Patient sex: M
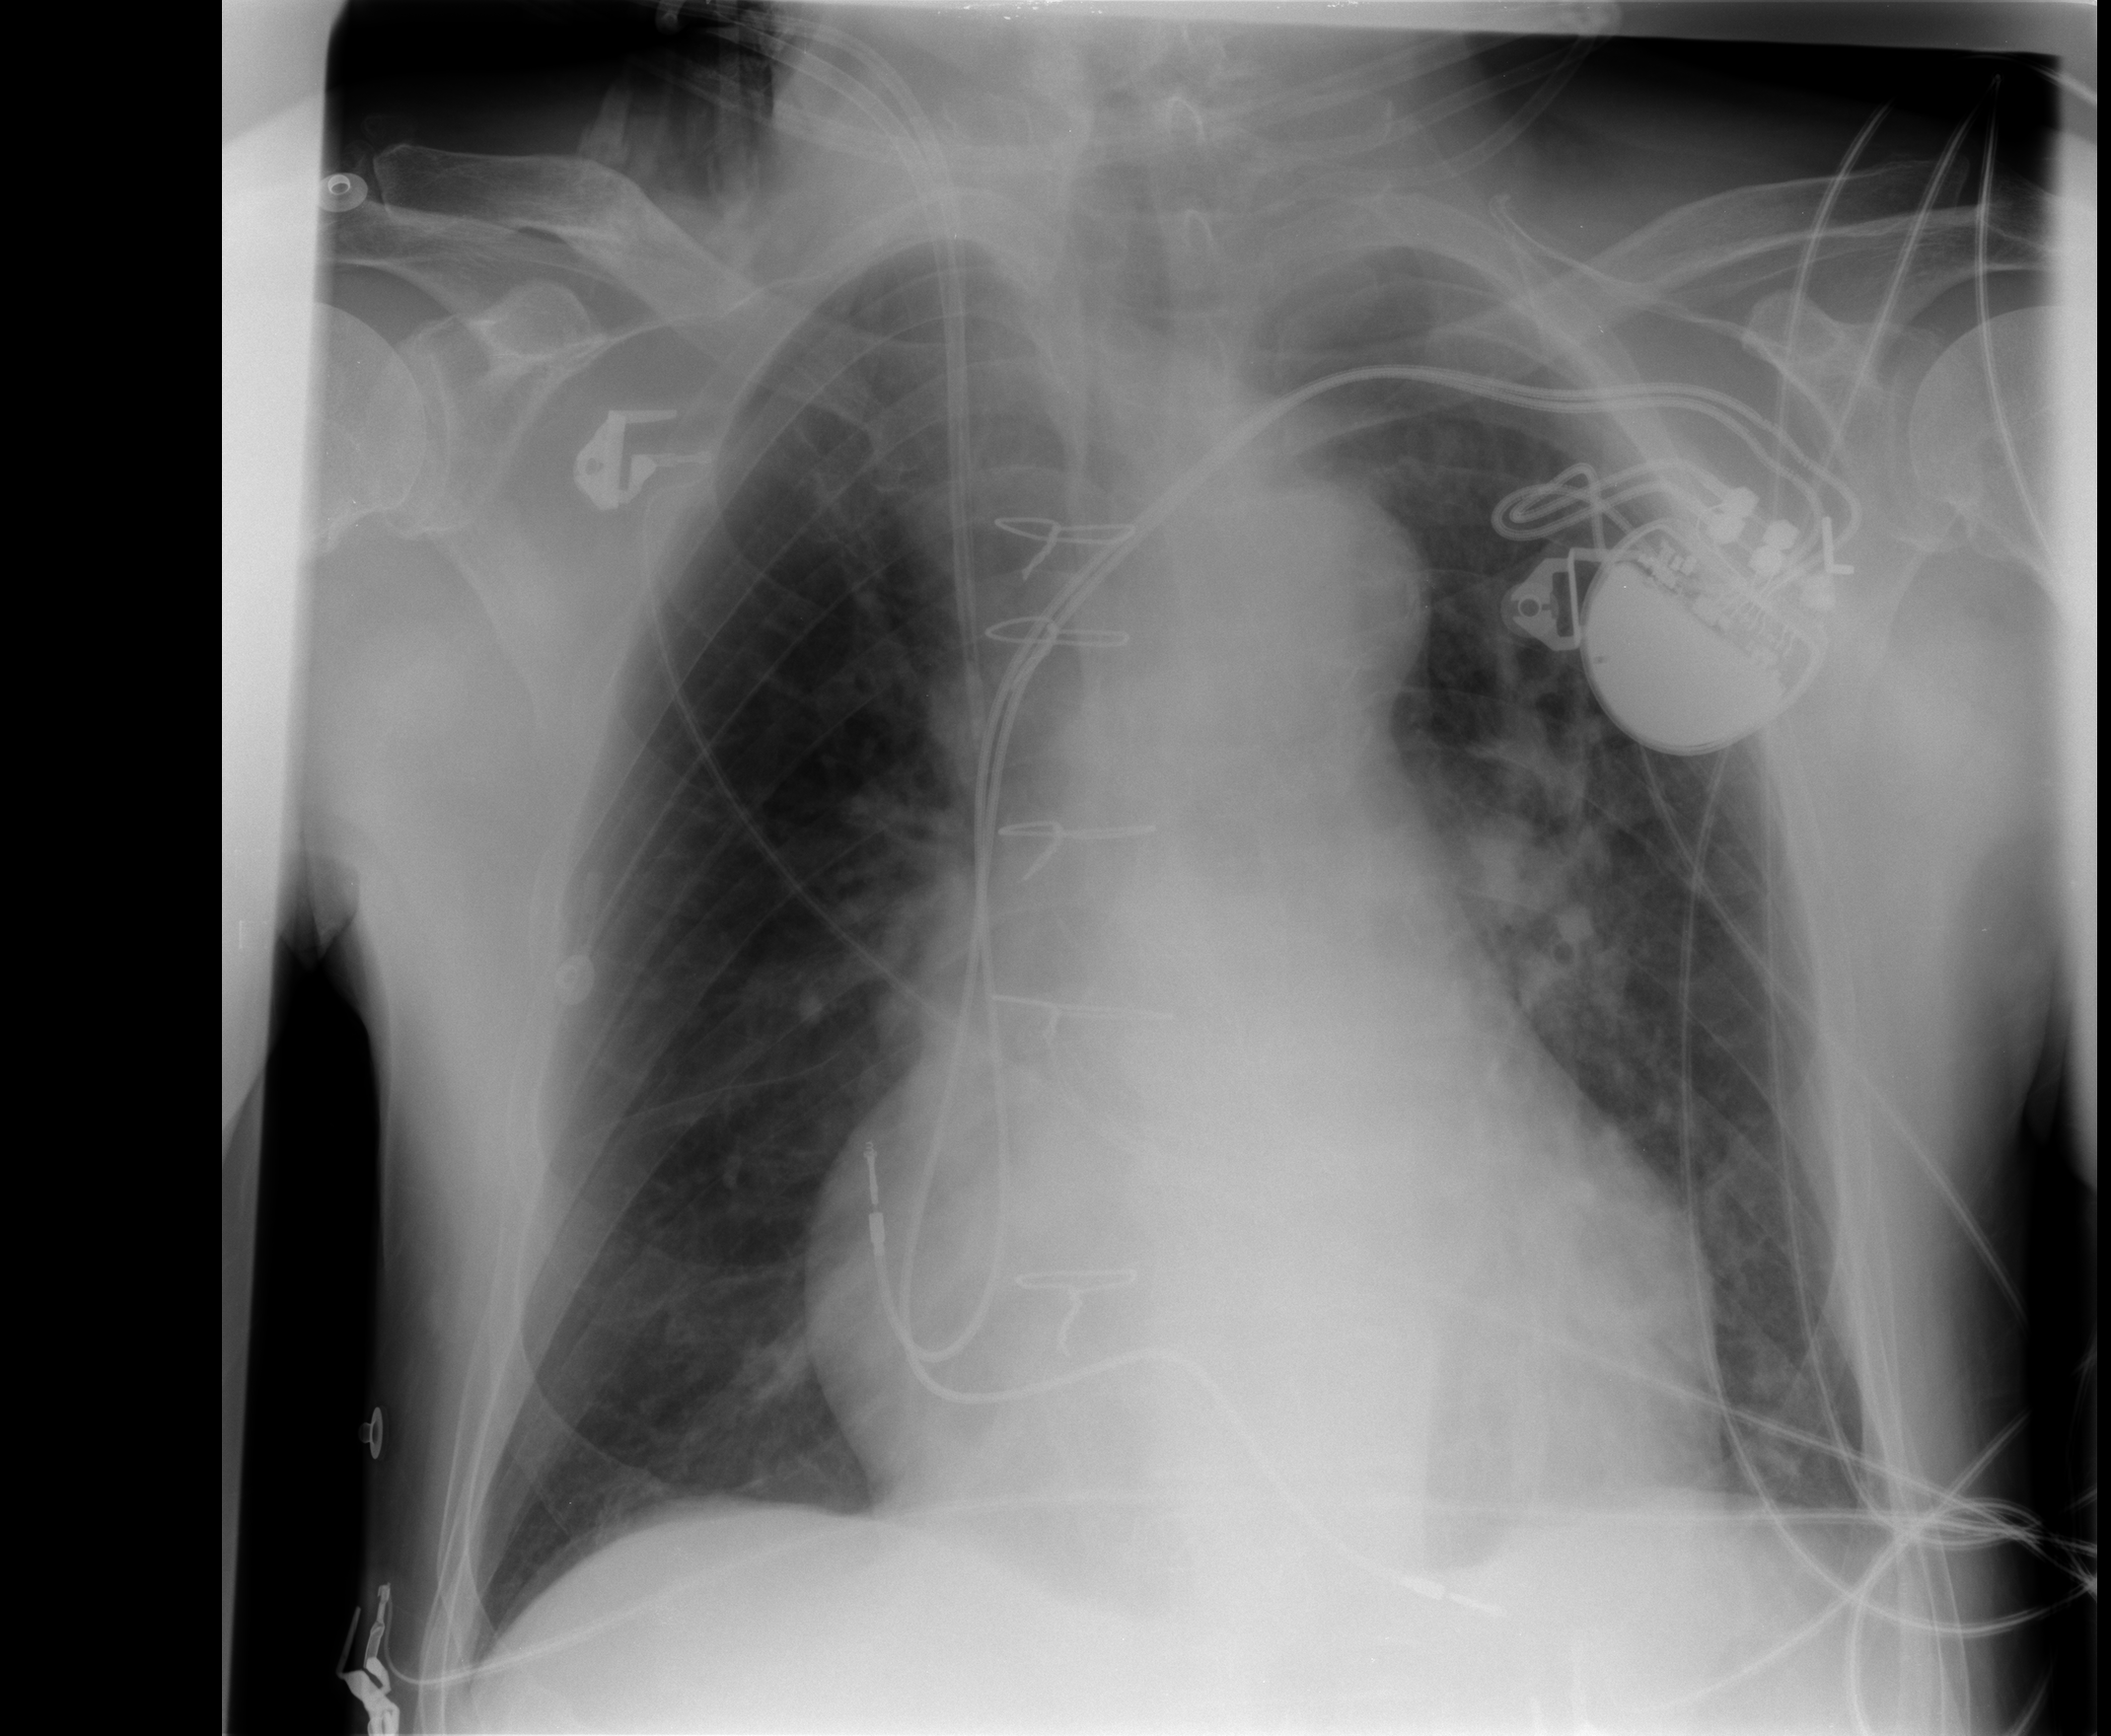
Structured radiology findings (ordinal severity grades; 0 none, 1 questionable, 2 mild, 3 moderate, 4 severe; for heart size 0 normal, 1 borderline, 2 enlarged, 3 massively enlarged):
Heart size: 2
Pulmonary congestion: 2
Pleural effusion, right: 0
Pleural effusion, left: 0
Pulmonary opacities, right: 0
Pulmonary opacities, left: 0
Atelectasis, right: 0
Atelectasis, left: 2